Question: 'Error log:'
'''
com.google.firebase.database.DatabaseException: Can't convert object of type java.lang.String to type com.netgalaxystudios.timeclock.Subscription
at com.google.firebase.database.DataSnapshot.getValue(Unknown Source)
at com.mypackage.appname.RegisterSubscriptionActivity$1.onDataChange(RegisterSubscriptionActivity.java:81)
'''
'Points to :'
'''
Subscription subscription = child.getValue(Subscription.class);
'''
Firebase DB:

---
I followed the tutorials and this seems to be exactly how they structure it, so not sure why it doesnt like me converting to my class?
'RegisterSubscriptionActivity.java:'
'''
public class RegisterSubscriptionActivity extends Activity {
//Firebase Database References
DatabaseReference mDatabase;
DatabaseReference mDatabaseMicro;
DatabaseReference mDatabaseSmall;
DatabaseReference mDatabaseMedium;
DatabaseReference mDatabaseLarge;
DatabaseReference mDatabaseEnterprise;
DatabaseReference mListItemRef;
ArrayList subscriptionInfo;
ArrayList<Subscription> myListItems;
@Override
protected void onCreate(Bundle savedInstanceState) {
super.onCreate(savedInstanceState);
setContentView(R.layout.activity_register_subscription);
myListItems = new ArrayList<Subscription>();
mDatabase = FirebaseDatabase.getInstance().getReference("Subscription");
mDatabase.addValueEventListener(new ValueEventListener() {
@Override
public void onDataChange(DataSnapshot dataSnapshot) {
Iterable<DataSnapshot> children = dataSnapshot.getChildren();
for(DataSnapshot child : children) {
Subscription subscription = child.getValue(Subscription.class);
myListItems.add(subscription);
}
}
@Override
public void onCancelled(DatabaseError databaseError) {
Log.d("Cancelled",databaseError.toString());
}
});
Log.i("LIST OF DATA: ", myListItems.toString());
}
}
'''
'Subscription.java:'
'''
public class Subscription {
String name, number, price;
public Subscription() {}
public Subscription(String name, String number, String price) {
this.name = name;
this.number = number;
this.price = price;
}
public String getName() {
return name;
}
public void setName(String name) {
this.name = name;
}
public String getNumber() {
return number;
}
public void setNumber(String number) {
this.number = number;
}
public String getPrice() {
return price;
}
public void setPrice(String price) {
this.price = price;
}
public Map<String, Object> toMap() {
HashMap<String, Object> result = new HashMap<>();
result.put("NAME", name);
result.put("NUMBER", number);
result.put("PRICE", price);
return result;
}
}
'''
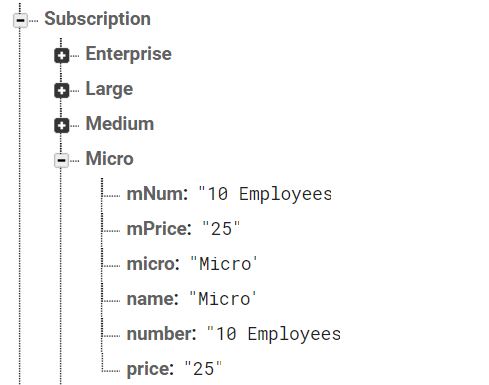
Answer: To get the values of 'name, number and price', please use the following code:
'''
DatabaseReference rootRef = FirebaseDatabase.getInstance().getReference();
DatabaseReference yourRef = rootRef.child("Subscription").child("Micro");
ValueEventListener eventListener = new ValueEventListener() {
@Override
public void onDataChange(DataSnapshot dataSnapshot) {
String name = dataSnapshot.child("name").getValue(String.class);
String number = dataSnapshot.child("number").getValue(String.class);
String price = dataSnapshot.child("price").getValue(String.class);
Log.d("TAG", name + " / " + price + " / " + price);
}
@Override
public void onCancelled(DatabaseError databaseError) {}
};
yourRef.addListenerForSingleValueEvent(eventListener);
'''